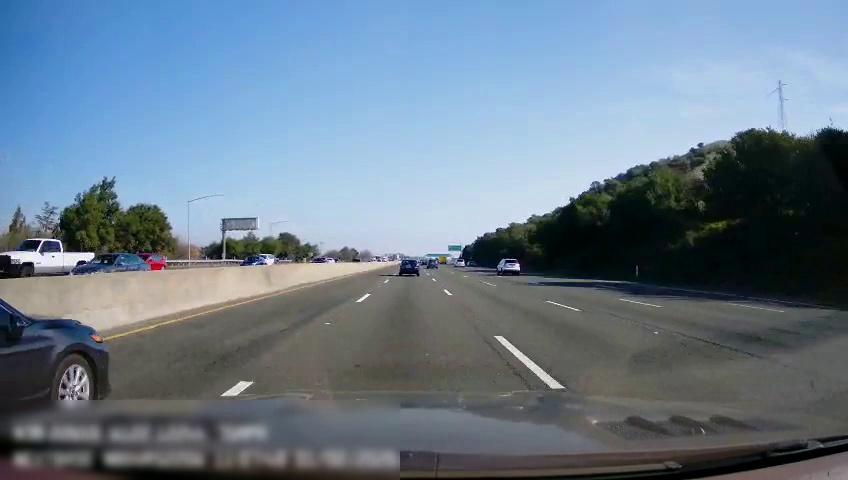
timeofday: Day
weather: Sunny
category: Drivable Space
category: Vehicles | SUV
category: Vehicles | SUV
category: Vehicles | SUV
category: Vehicles | Van
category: Vehicles | Car
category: Vehicles | Car
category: Vehicles | Truck
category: Vehicles | Car
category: Vehicles | Car
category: Vehicles | Car
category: Vehicles | Car
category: Vehicles | Car
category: Lanes | Alternate Lane
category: Lanes | Current Lane
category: Lanes | Current Lane
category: Lanes | Alternate Lane
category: Lanes | Alternate Lane
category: Lanes | Alternate Lane
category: Lanes | Alternate Lane
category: Traffic | Signs
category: Traffic | Signs
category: Traffic | Signs